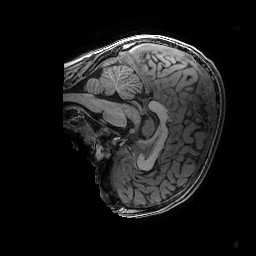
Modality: T1w
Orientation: sagittal
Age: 12
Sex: male
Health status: ill
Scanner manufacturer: ge
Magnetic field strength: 3 T
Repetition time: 0.007664 s
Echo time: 0.00342 s